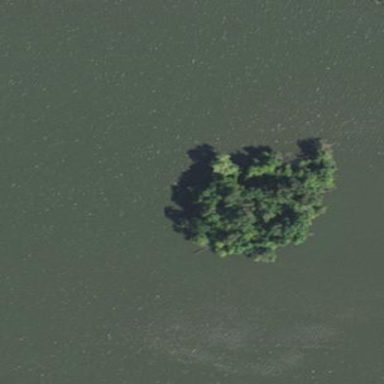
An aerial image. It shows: Image showing island.